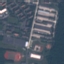
Land use / land cover: Industrial